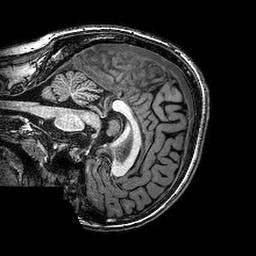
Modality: T1w
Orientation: sagittal
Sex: female
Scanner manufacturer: philips
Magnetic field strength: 3 T
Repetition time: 0.008148 s
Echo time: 0.00375 s